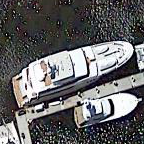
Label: Civil_yacht